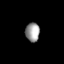
Tissue: lung
Cell type: Smooth muscle cells
Senescence score: 0.5819
Nuclear area (px): 259
Mean DAPI intensity: 157.618